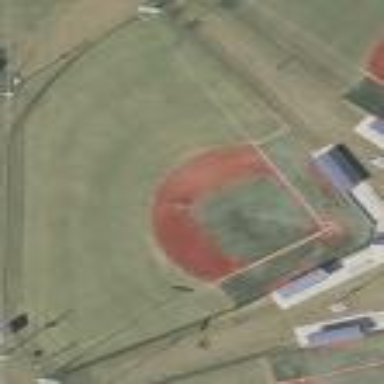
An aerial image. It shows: Baseball pitch for leisure land activities.